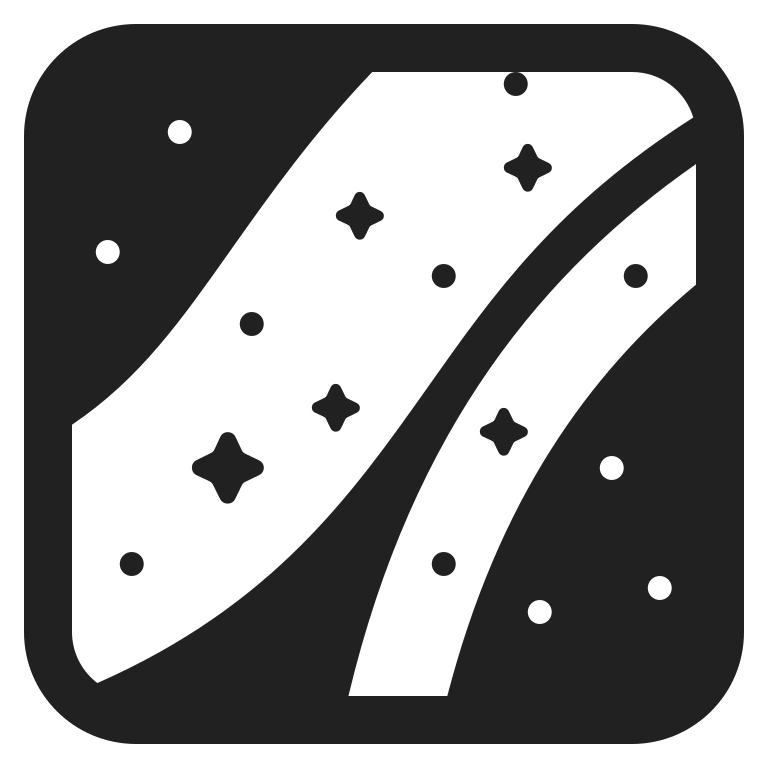
milky way high contrast